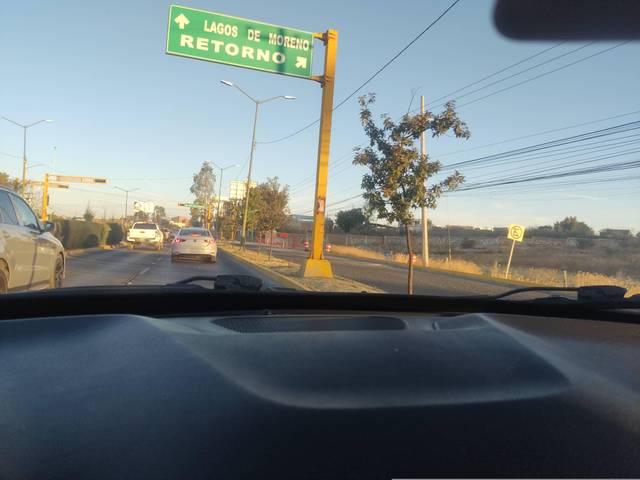
Region: Mexico
Coordinates: 21.16, -101.724